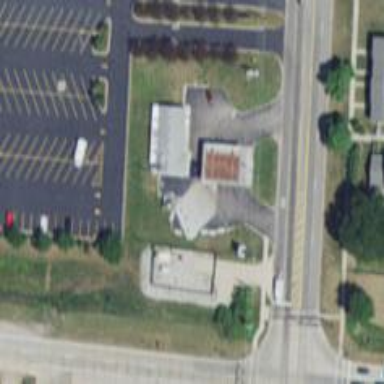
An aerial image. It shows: Convenience shop.